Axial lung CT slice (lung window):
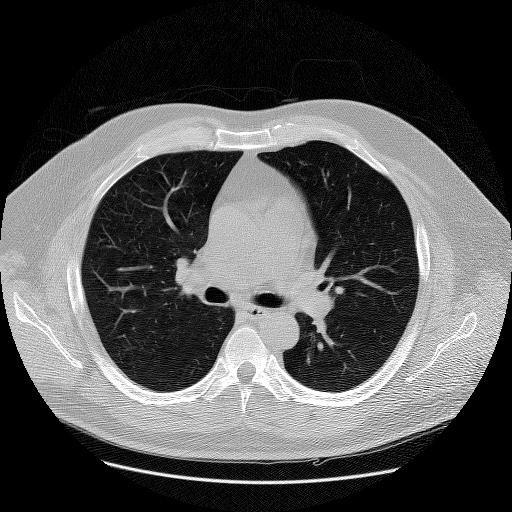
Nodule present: no